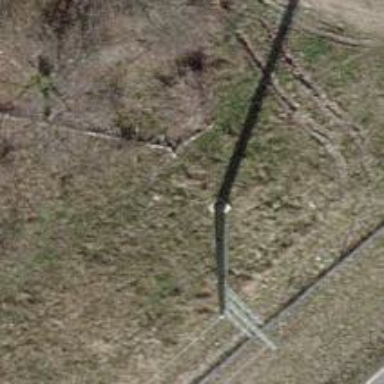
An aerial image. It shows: Power pole.